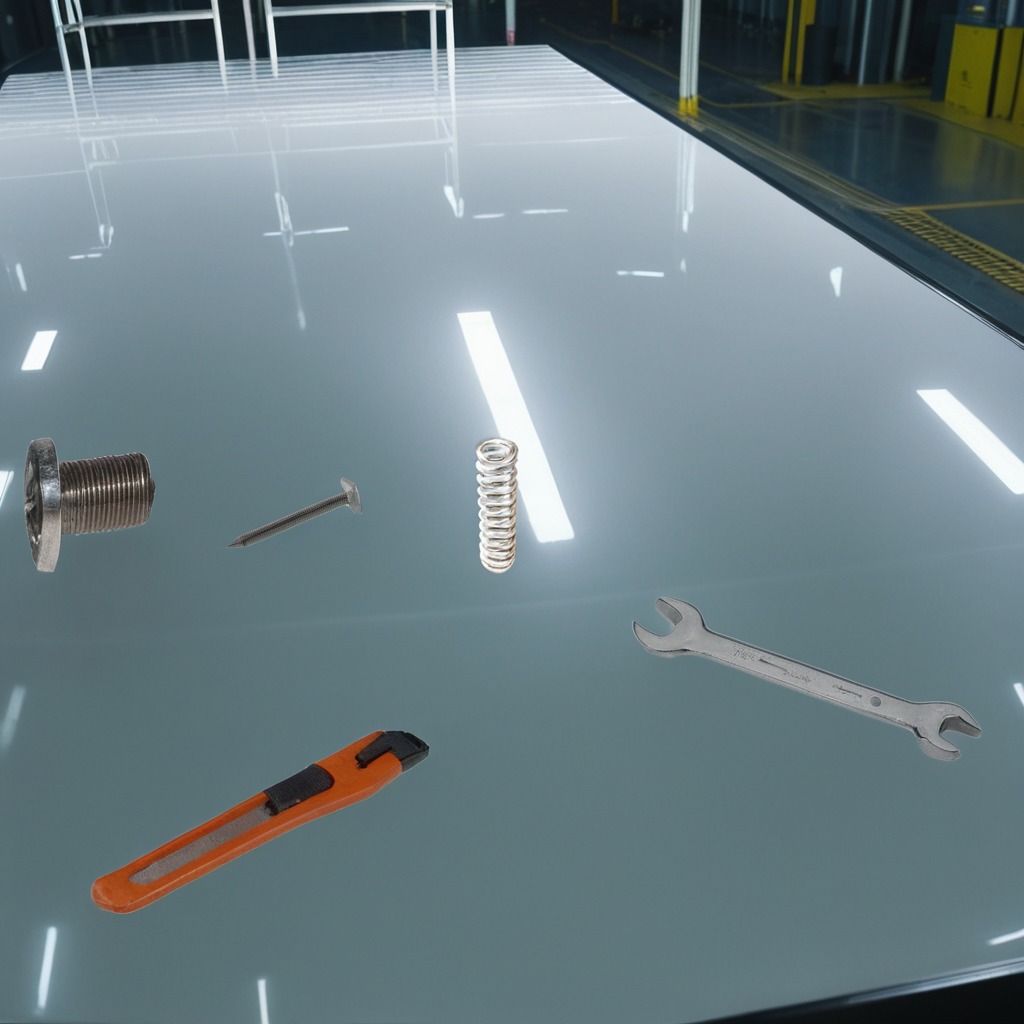
A utility knife, a metal machine screw, an iron nail, a coiled metal spring, and a wrench are lying on a high-gloss table in a ship maintenance bay industrial lighting.